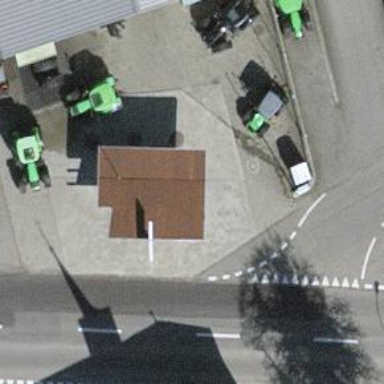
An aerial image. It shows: Fuel station.